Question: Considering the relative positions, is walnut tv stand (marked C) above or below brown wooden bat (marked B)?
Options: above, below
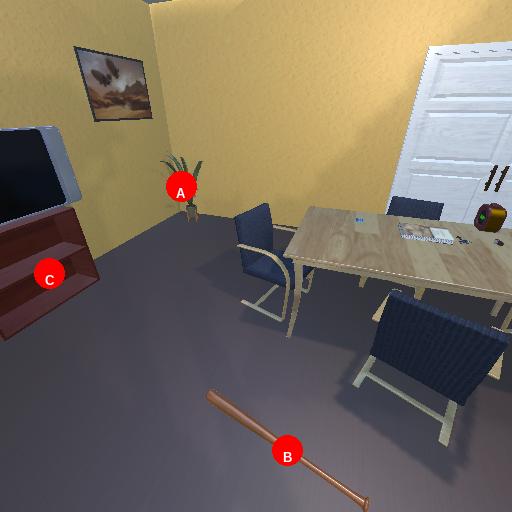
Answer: above